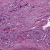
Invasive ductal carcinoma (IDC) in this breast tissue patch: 1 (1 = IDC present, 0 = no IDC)